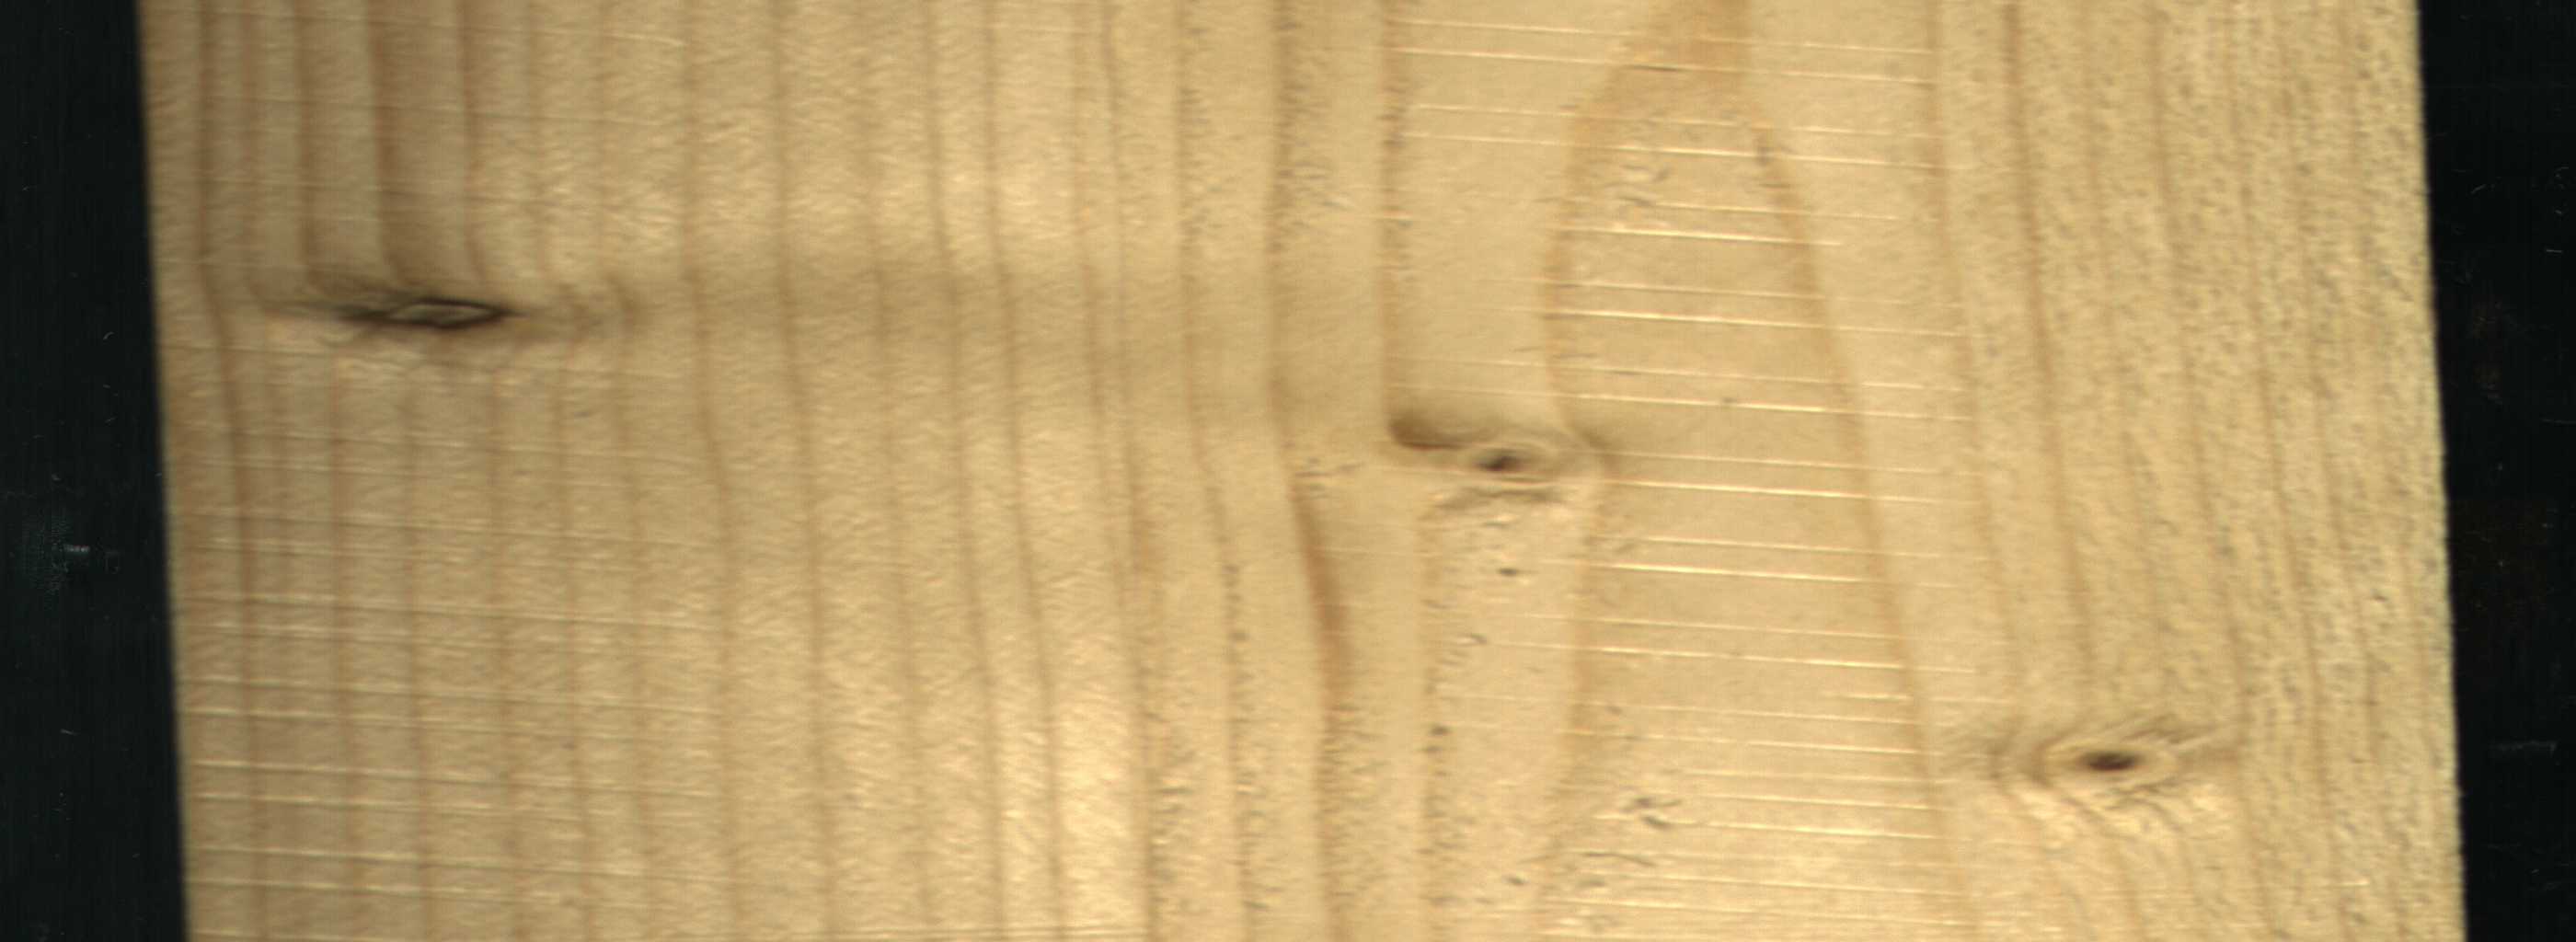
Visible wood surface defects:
Dead_Knot
Live_Knot
Live_Knot